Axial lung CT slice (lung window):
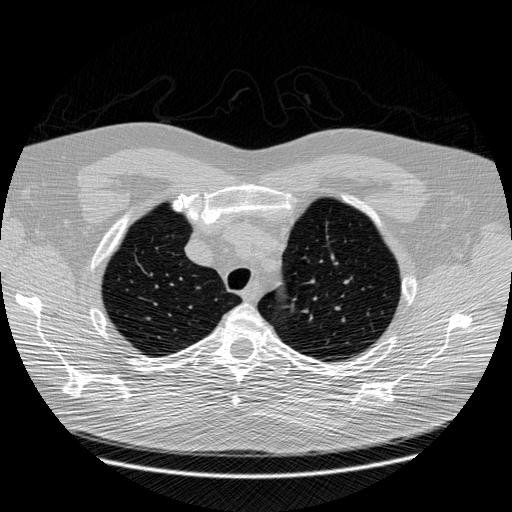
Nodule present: no